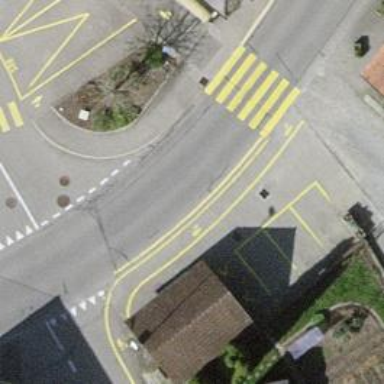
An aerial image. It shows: Public transport stop position.